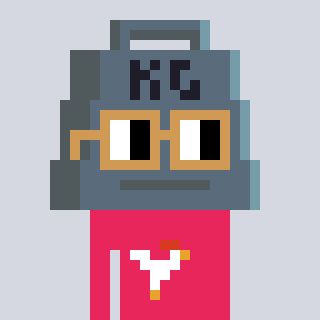
a pixel art character with square brown glasses, a weight-shaped head and a redpinkish-colored body on a cool background